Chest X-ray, PA view. Patient: 52 years old, sex M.
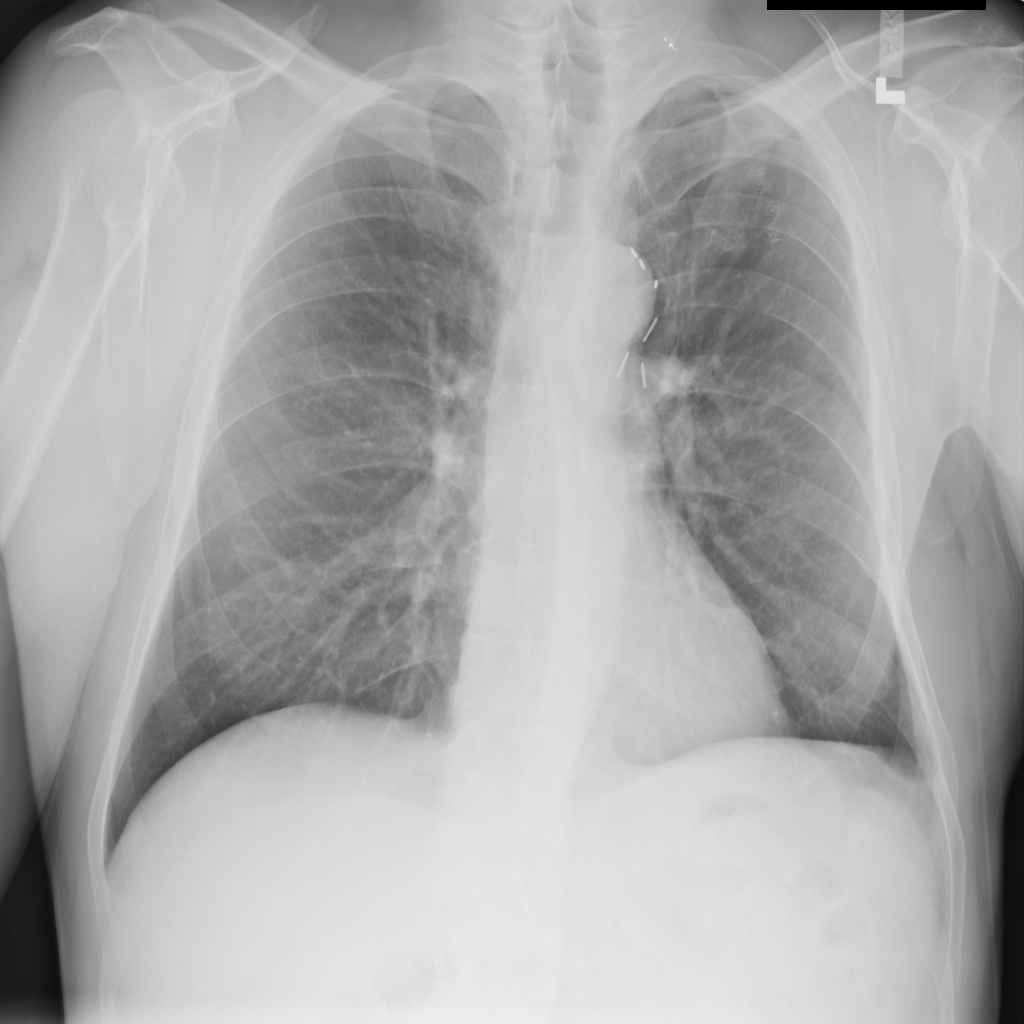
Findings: No Finding